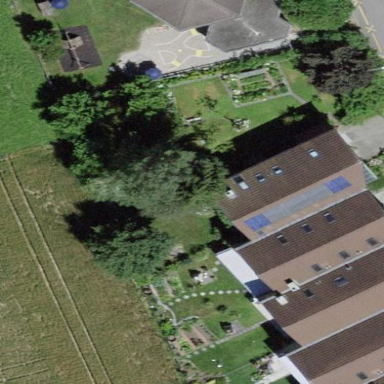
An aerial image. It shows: Simple and straightforward house.